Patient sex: M
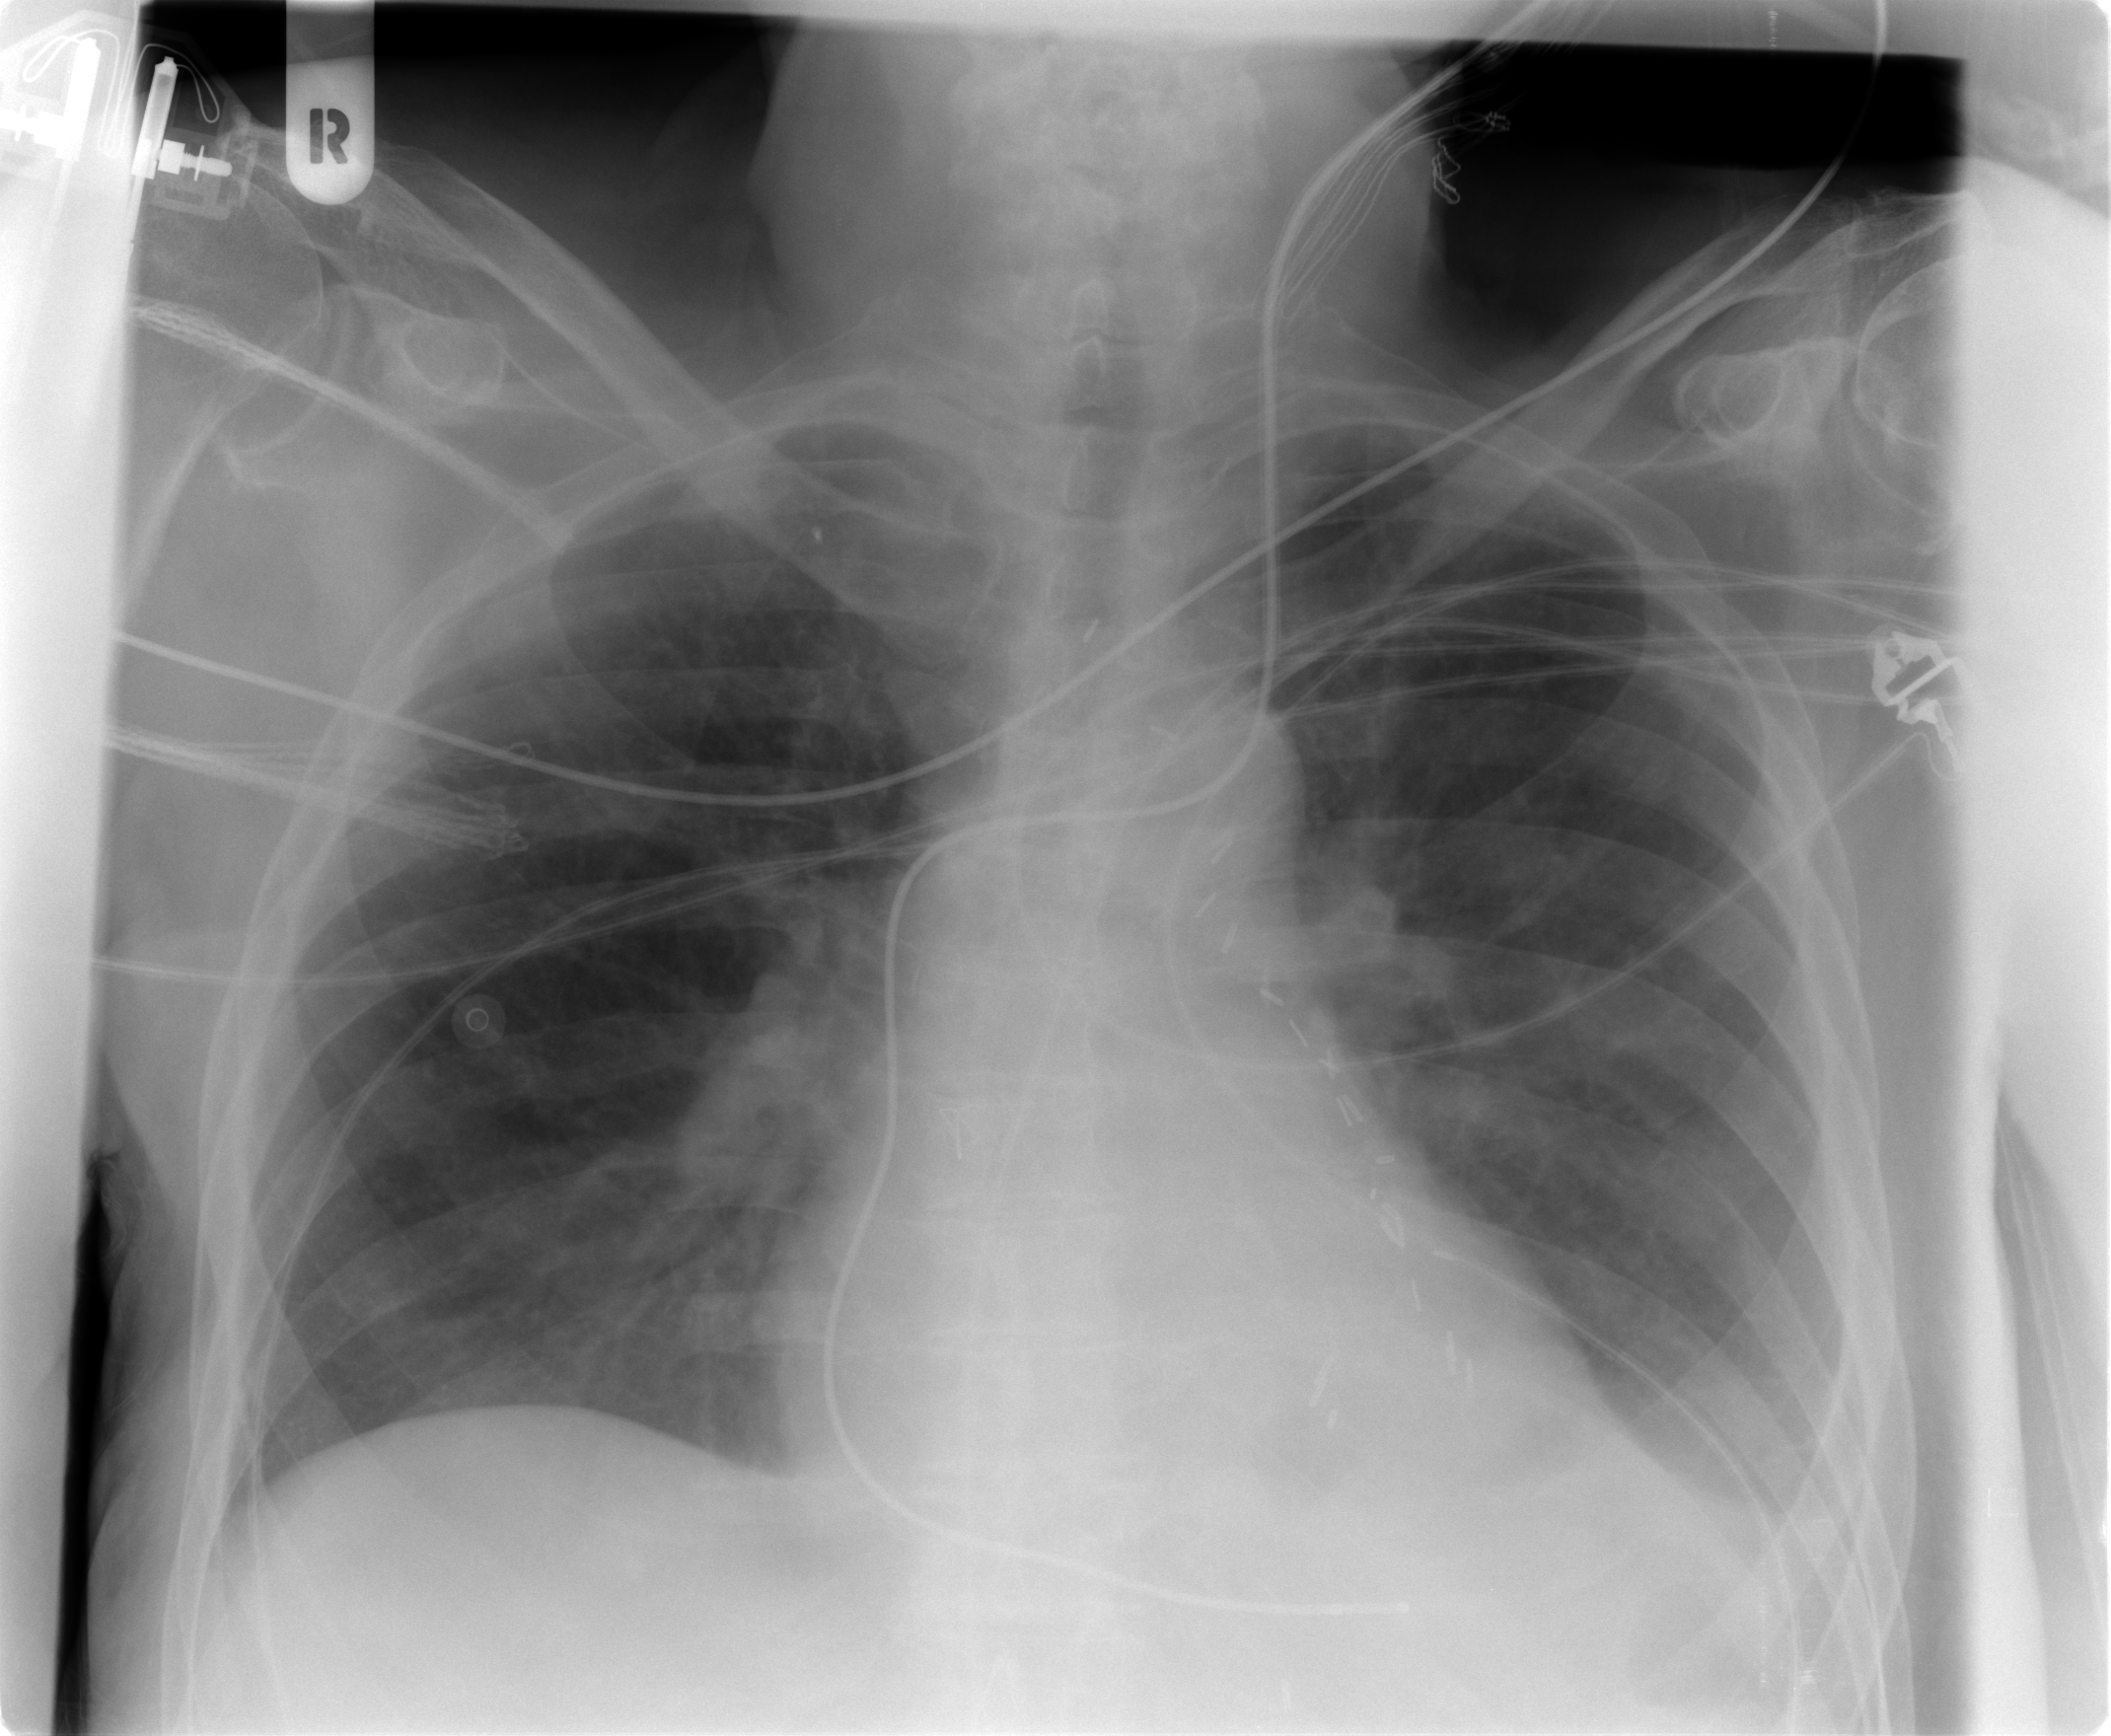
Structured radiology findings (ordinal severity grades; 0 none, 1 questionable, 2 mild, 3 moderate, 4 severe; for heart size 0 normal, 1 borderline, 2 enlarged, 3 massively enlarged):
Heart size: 0
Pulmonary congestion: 2
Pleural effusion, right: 0
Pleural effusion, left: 2
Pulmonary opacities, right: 0
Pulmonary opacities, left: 2
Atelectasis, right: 0
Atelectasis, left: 2